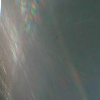
Label: sunburn